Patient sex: M
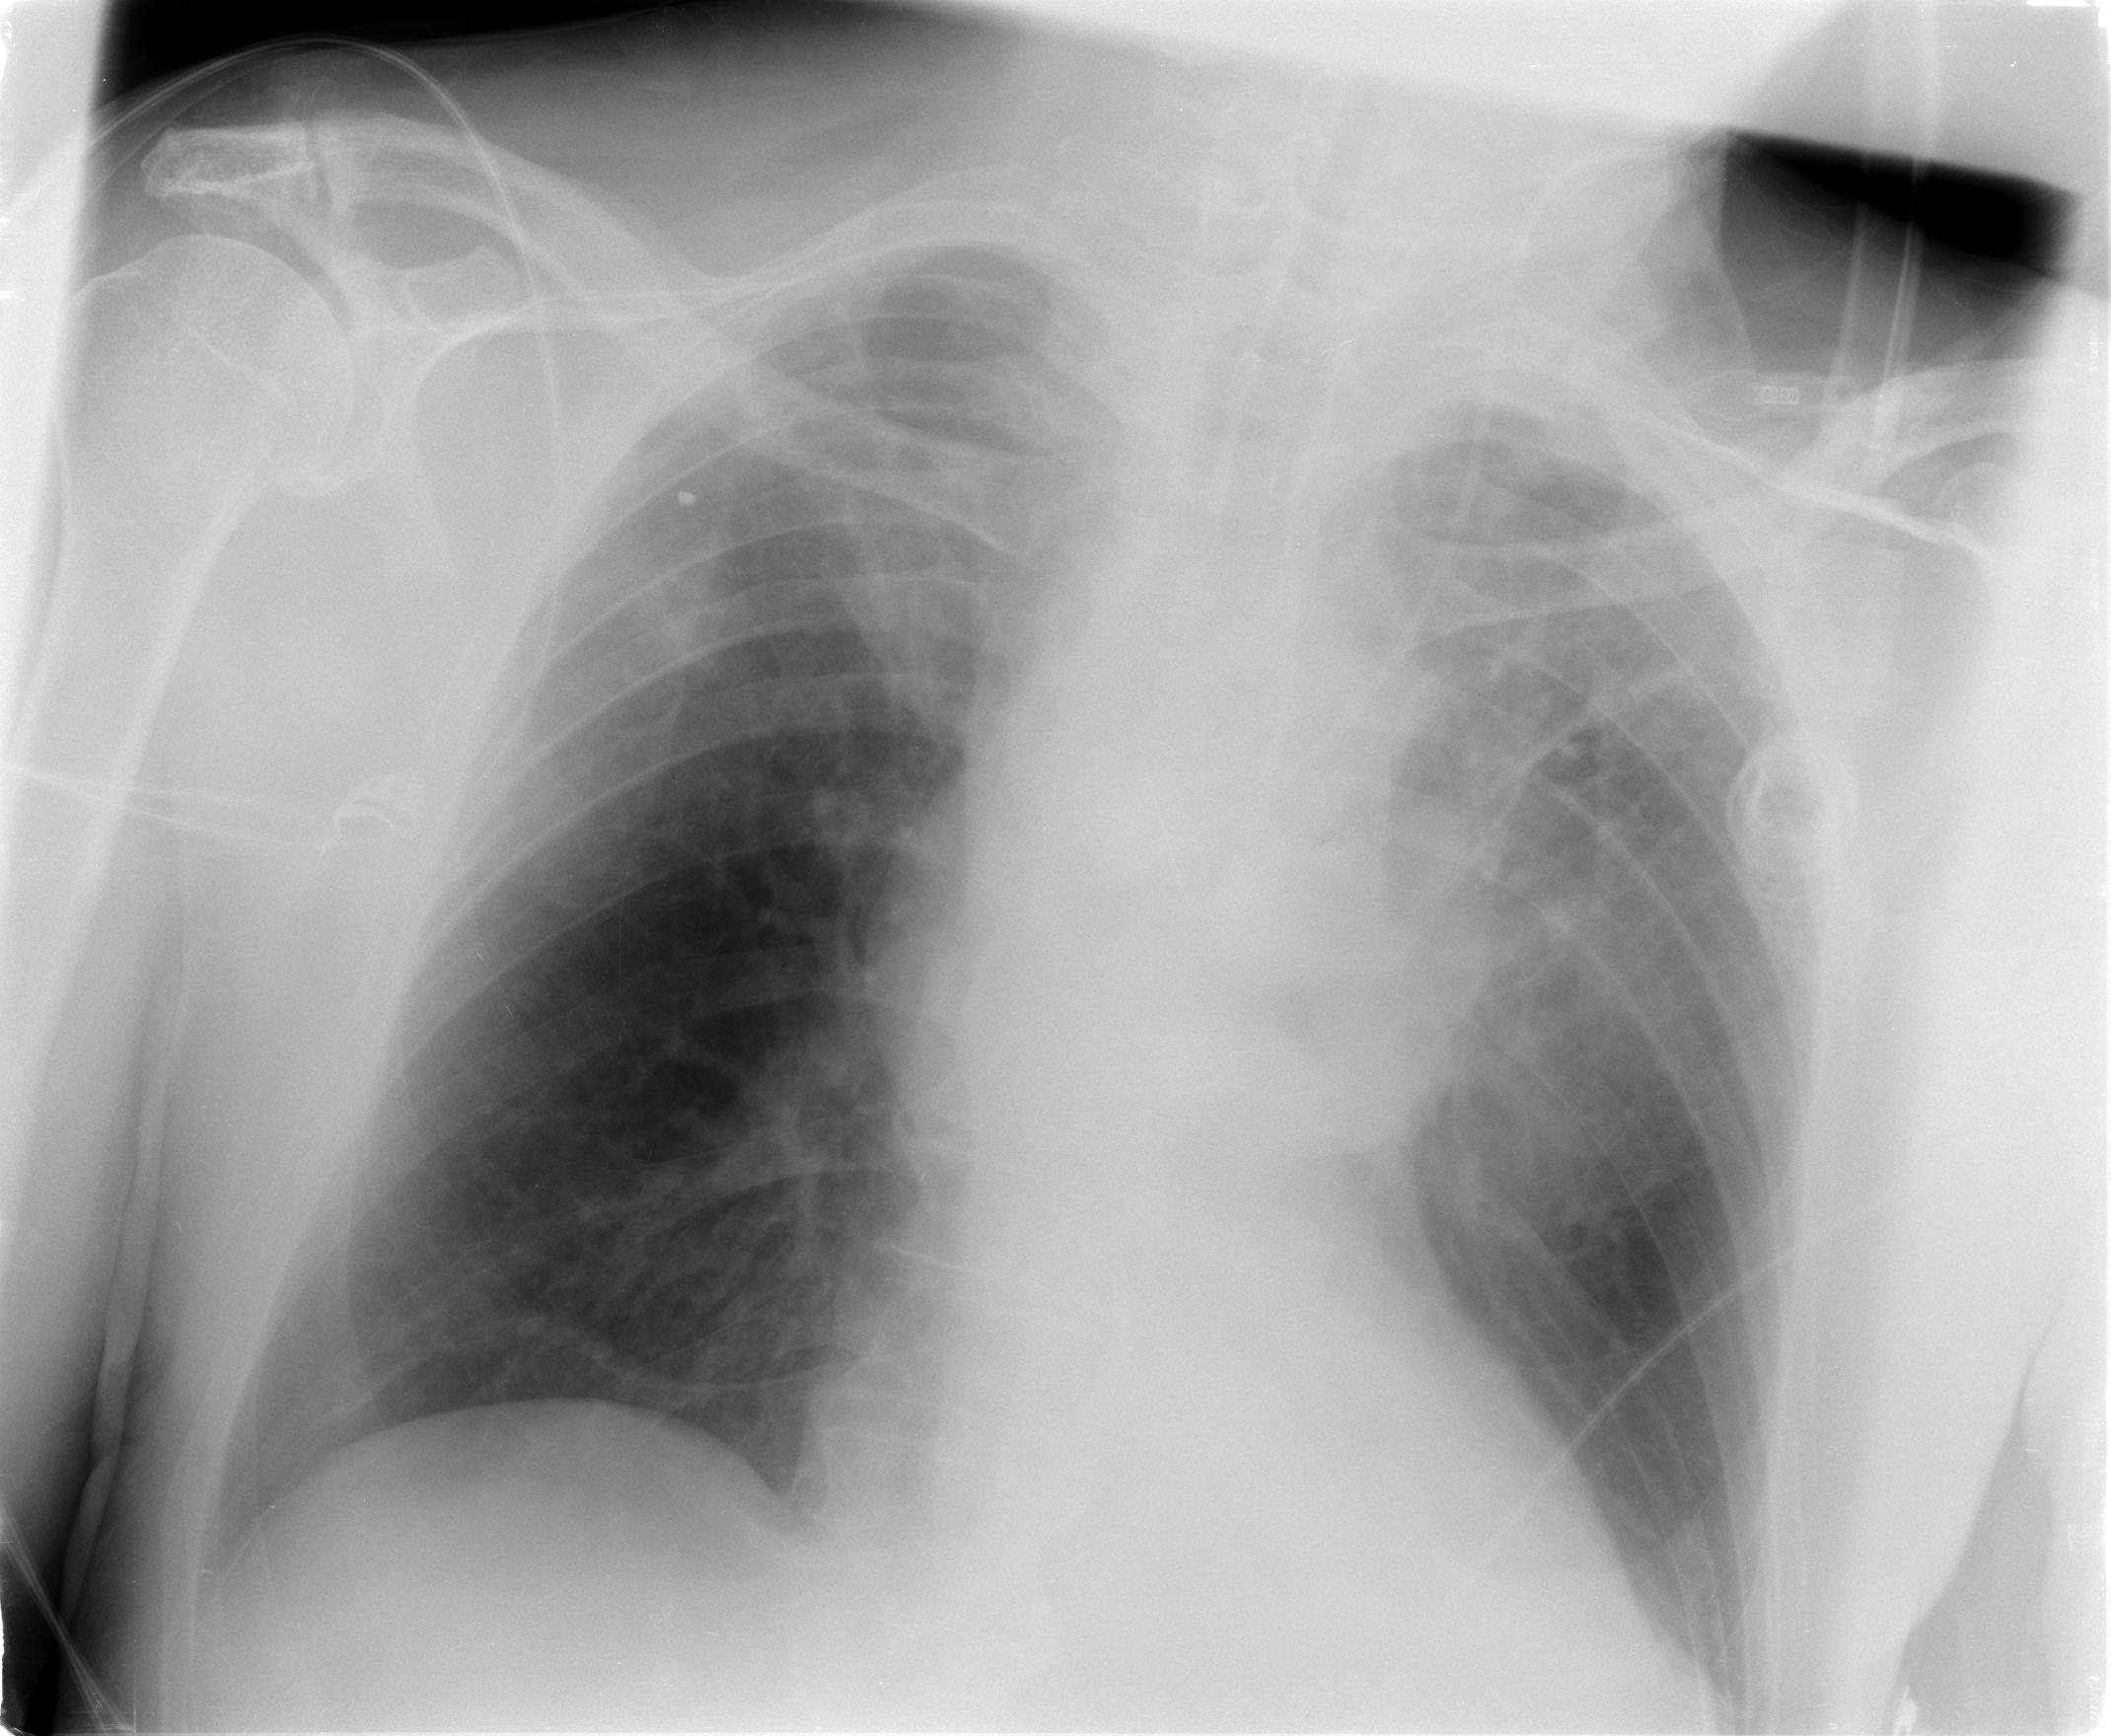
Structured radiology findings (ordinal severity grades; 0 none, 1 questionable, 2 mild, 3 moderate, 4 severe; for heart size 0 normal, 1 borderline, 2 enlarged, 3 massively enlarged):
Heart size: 0
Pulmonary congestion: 0
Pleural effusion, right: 0
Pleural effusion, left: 0
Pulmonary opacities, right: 0
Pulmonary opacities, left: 3
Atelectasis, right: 0
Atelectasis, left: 2